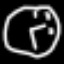
Label: clock